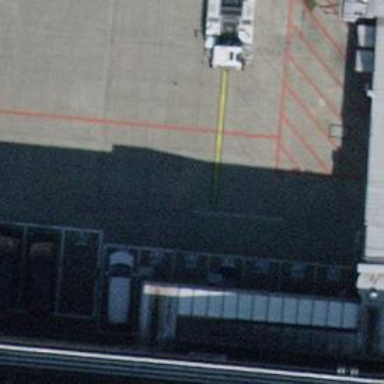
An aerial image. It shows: Airport parking position.